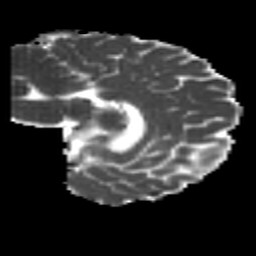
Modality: MD
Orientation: sagittal
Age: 22
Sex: female
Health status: healthy
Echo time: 0.074 s